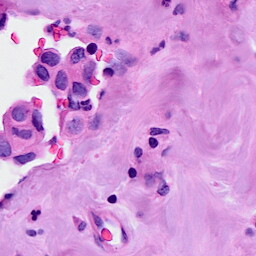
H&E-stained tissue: Breast